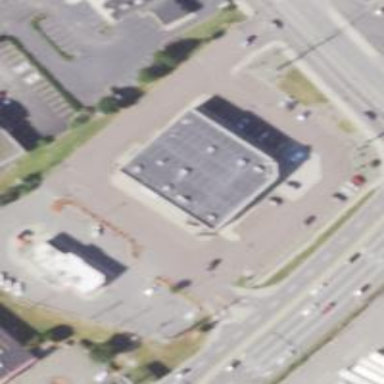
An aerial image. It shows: Building.